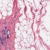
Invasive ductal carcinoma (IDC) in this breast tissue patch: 0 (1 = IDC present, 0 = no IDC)